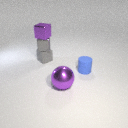
small blue rubber cylinder in front of small gray rubber cube